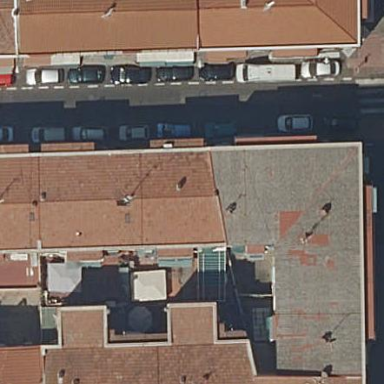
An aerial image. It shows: Image showing building with apartments.